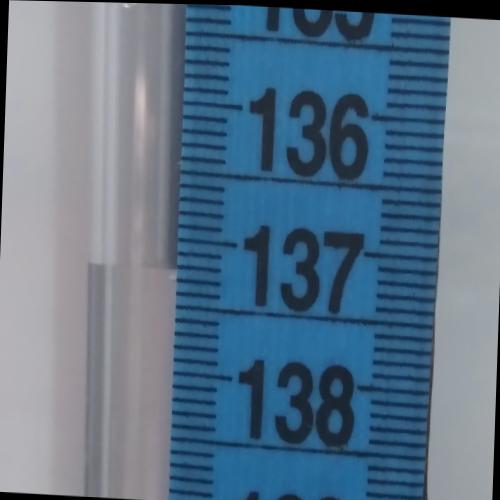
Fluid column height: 137.2 cm